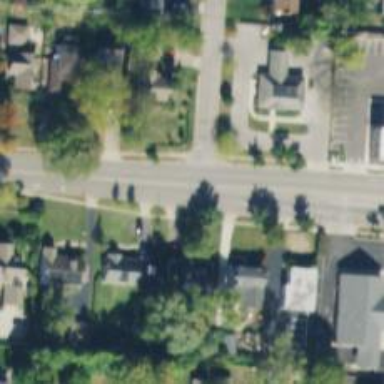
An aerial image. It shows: Residential driveway serving as service road.